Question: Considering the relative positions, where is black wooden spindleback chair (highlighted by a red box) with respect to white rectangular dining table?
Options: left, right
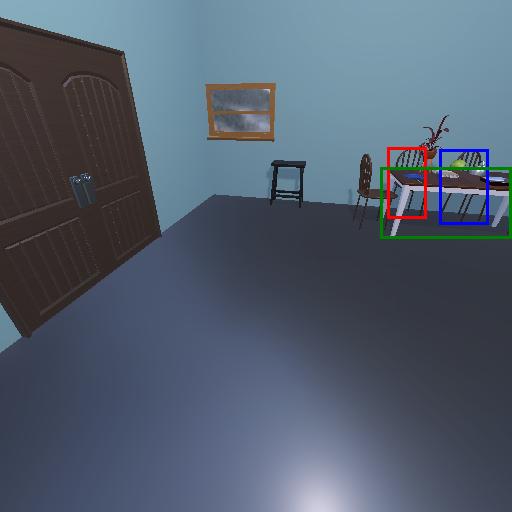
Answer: left